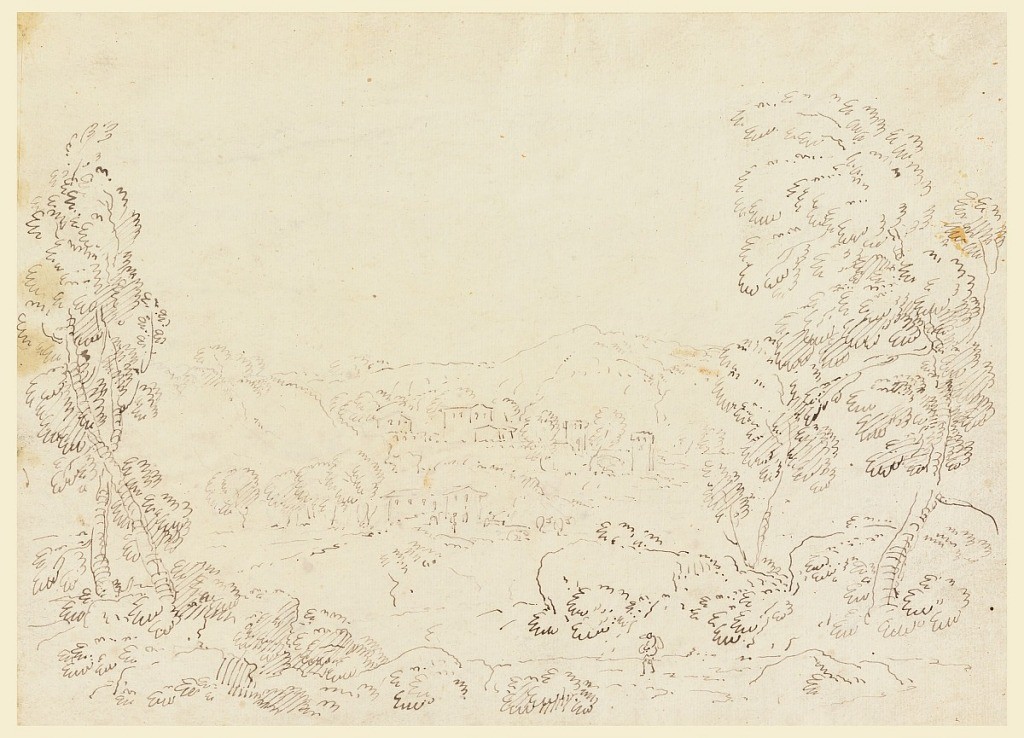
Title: View of a Village in Mountainous Country
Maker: Carlo Marchionni, Italian, 1702–1786
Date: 1770–86
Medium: Pen and black, gray ink, black chalk on off-white laid paper, laid down
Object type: Drawing
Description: A small village is lightly drawn in the middle distance, flanked by trees rising from left and right foreground. A small figure is sketched in the foreground walking along a road.  Mountains are visible in the distance.